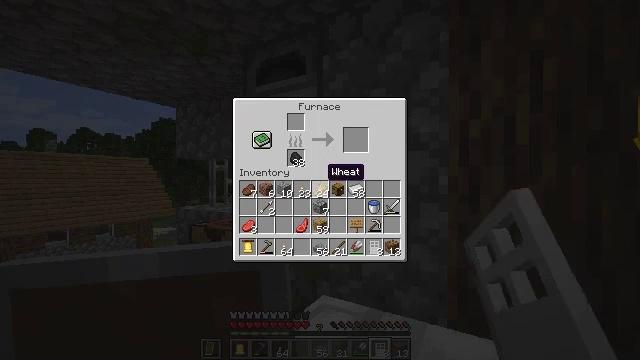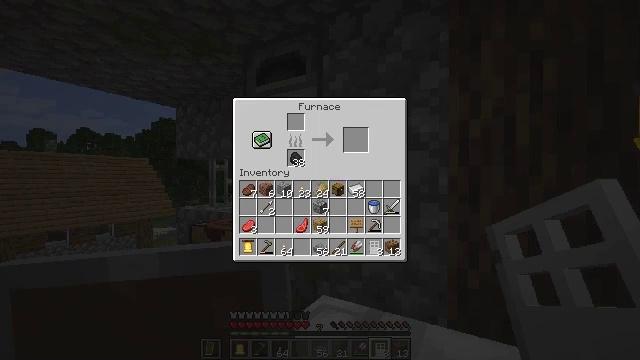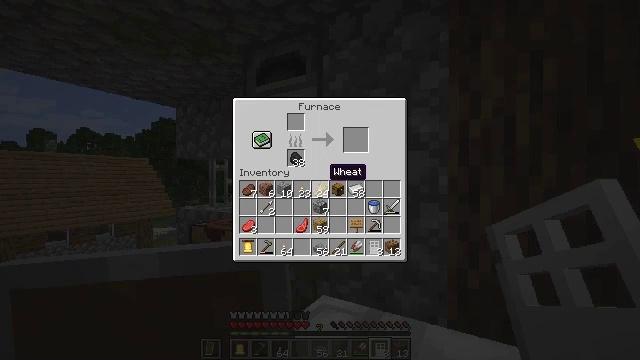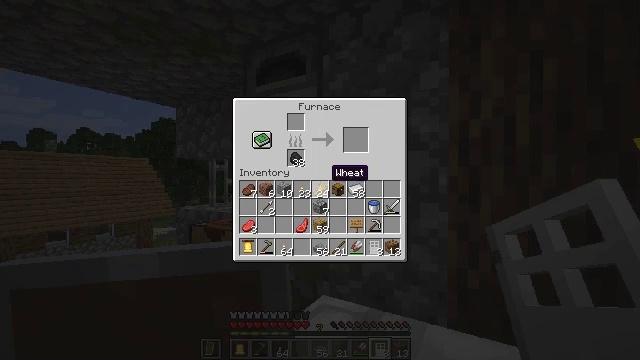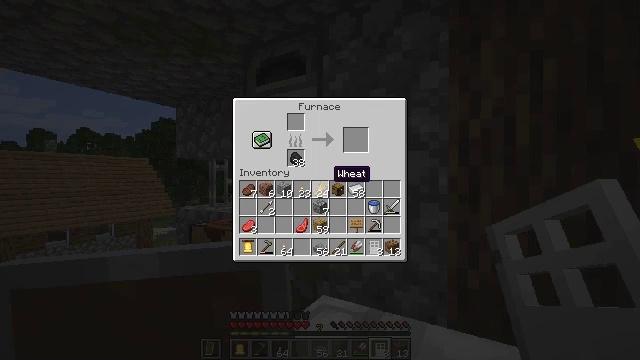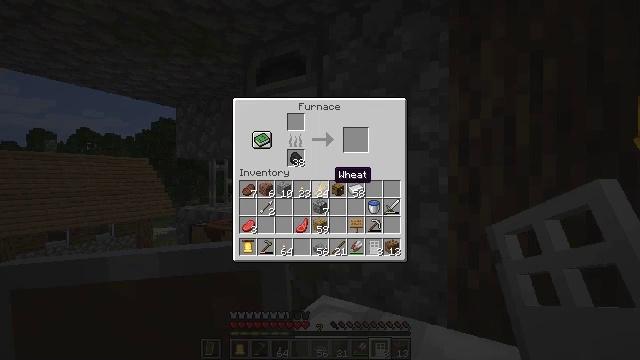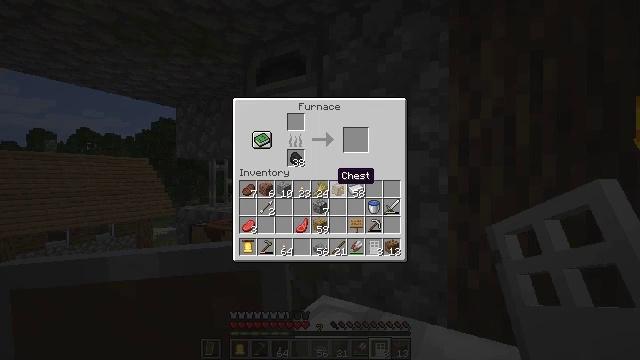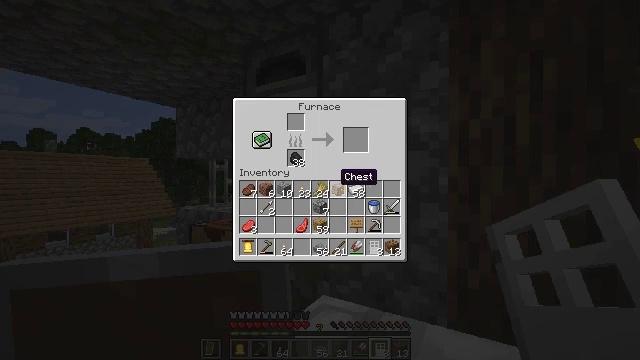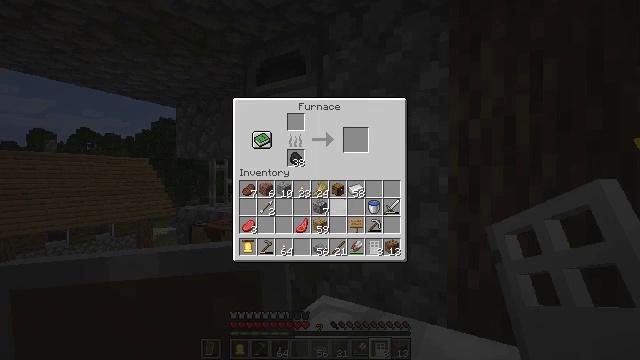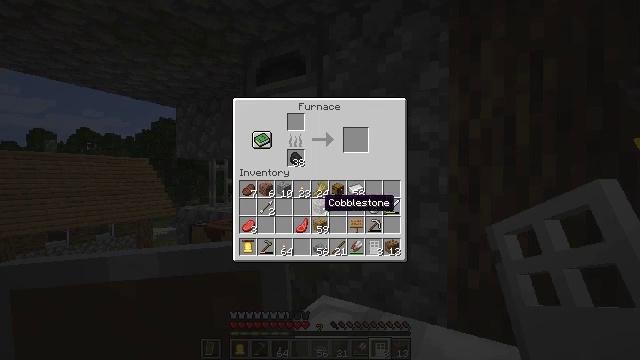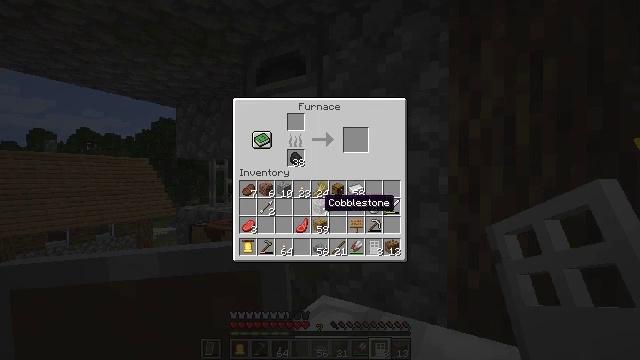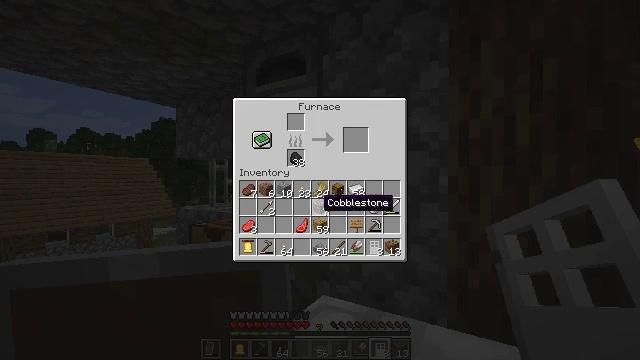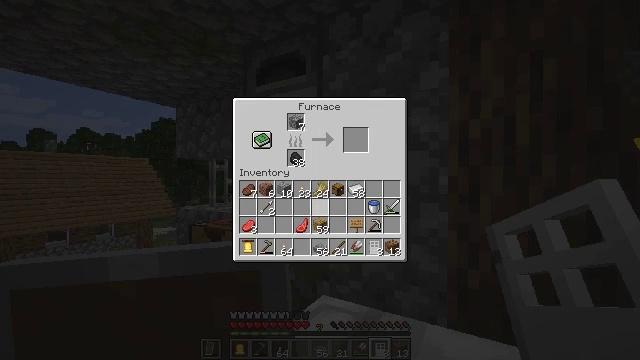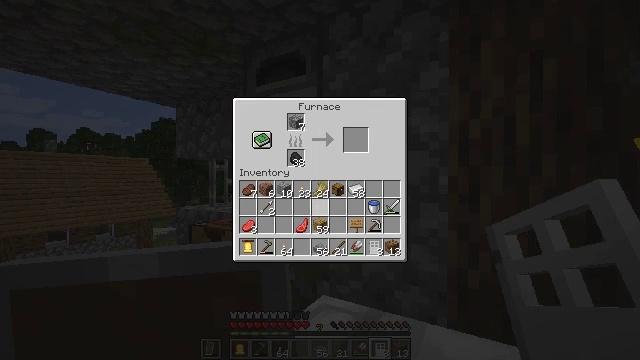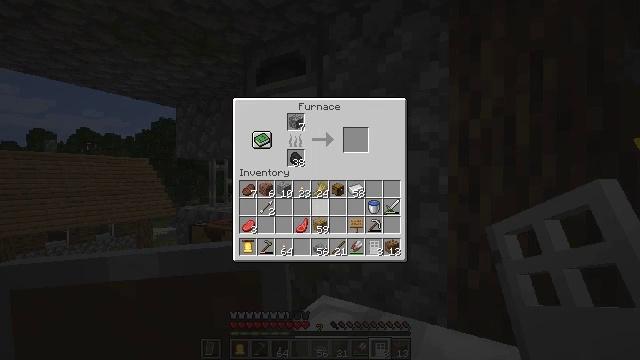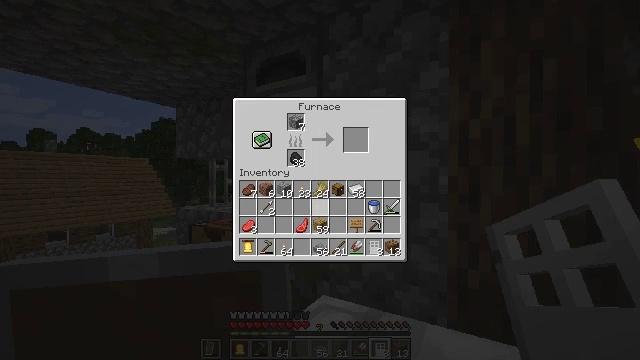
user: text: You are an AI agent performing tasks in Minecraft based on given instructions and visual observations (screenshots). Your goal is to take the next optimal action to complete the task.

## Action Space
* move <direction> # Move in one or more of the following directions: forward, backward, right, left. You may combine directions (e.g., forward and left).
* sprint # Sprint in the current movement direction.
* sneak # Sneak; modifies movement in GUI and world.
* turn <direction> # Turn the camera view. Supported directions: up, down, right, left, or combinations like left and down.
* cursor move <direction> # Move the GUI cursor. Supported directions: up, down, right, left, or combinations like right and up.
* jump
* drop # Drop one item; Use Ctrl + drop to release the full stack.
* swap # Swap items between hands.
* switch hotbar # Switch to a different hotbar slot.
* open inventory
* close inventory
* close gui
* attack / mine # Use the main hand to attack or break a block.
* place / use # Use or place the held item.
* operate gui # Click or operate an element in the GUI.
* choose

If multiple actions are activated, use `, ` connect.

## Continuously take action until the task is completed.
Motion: motion action
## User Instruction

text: Smelt some stone using a furnace.
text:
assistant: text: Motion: no_op
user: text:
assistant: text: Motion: no_op
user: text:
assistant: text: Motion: no_op
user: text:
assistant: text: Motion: no_op
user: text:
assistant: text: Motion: no_op
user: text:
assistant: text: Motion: no_op
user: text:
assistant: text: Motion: no_op
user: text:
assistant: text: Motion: sneak, turn down
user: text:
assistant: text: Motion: sneak, turn left and down
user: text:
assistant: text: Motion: sneak
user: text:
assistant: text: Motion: sneak
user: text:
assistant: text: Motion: sneak, use / place
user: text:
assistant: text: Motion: sneak, use / place
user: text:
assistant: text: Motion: sneak
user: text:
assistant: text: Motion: sneak, turn right
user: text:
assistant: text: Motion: sneak, turn right
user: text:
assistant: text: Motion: sneak
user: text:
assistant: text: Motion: sneak
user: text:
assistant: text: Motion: no_op
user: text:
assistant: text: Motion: no_op
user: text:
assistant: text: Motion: no_op
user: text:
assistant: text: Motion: no_op
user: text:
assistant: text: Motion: no_op
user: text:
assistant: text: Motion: turn right
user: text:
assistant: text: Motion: turn right
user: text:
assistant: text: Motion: turn right
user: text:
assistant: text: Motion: turn right
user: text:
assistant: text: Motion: no_op
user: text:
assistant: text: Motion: no_op
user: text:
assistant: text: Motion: no_op